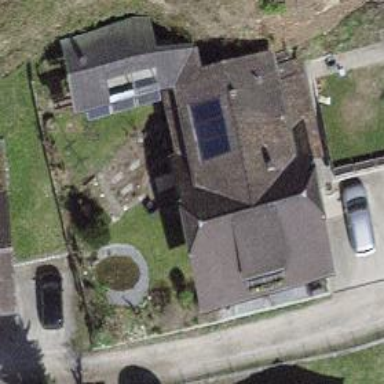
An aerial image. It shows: Solar photovoltaic panel generator.